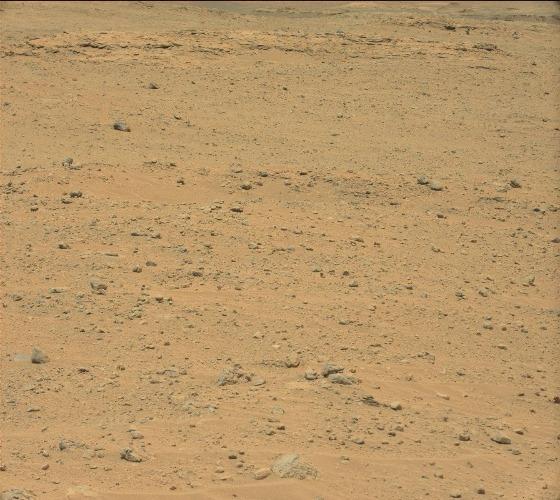
Terrain classes present: Gravel / Sand / Soil, Rock